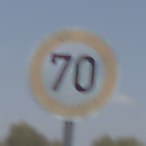
Verkehrszeichen: Geschwindigkeit70
Umgebung: Outdoor, Nature
Tageszeit: MorningAfternoon
Wetter: PartlyCloudy
Licht: Natural
Jahreszeit: NotSpecified
Kontrast: HighContrast